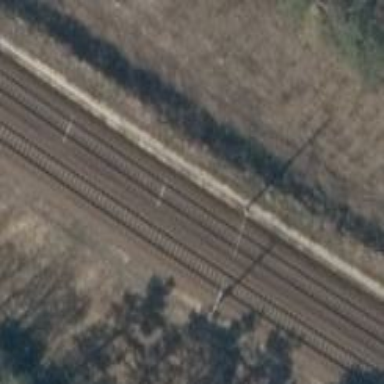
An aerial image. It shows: Milestone along the railway with catenary mast.